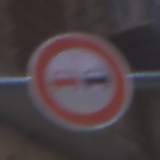
Verkehrszeichen: Ueberholverbot
Umgebung: Outdoor, Urban
Tageszeit: MorningAfternoon
Wetter: PartlyCloudy
Licht: Natural
Jahreszeit: NotSpecified
Kontrast: MediumContrast